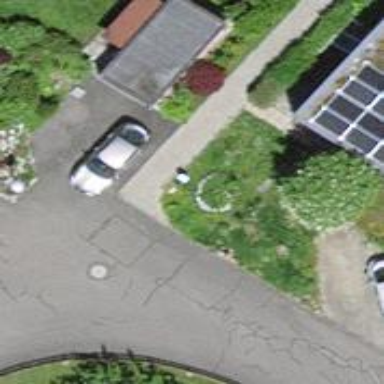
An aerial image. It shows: Footway.